Question: I'm attempting to create a dynamic menu strip in my program. Here's an example of what it looks like right now:

Creating the 'ToolstripMenuItems' dynamically itself is easy. What I plan to do is to check if the current month already exists in the folder paths that my program works with, and if it doesn't then it will create an extra menu strip with the date (for example once we hit August, it should create August 2014, with sub-items "NL" & "PL").
However the part that i am stuck at is how to link functionality to these dynamically created sub-items. As I've been unable to find a way to do this, both the "NL" and "PL" tabs open a specific .TXT file of that specific month (which is created elsewhere in the program). However when I make them dynamically, I can't find a way to make them do this and they just don't have any functionality.
At this point I find myself manually creating new menu items & code every month for this. And I would very much prefer the program to run itself.
Any tips on how to make dynamic menuitems functional?
Added code:
'''
private void CreateMenu()
{
ToolStripMenuItem item = new ToolStripMenuItem();
item.Text = "Logs";
DirectoryInfo dir = new DirectoryInfo(@"Y:\Heineken\Tools\Logs");
foreach (DirectoryInfo directory in dir.GetDirectories())
{
ToolStripMenuItem dateItem = new ToolStripMenuItem(directory.Name);
ToolStripMenuItem NLMenu = new ToolStripMenuItem("NL"); // <--- This needs to open a specific text file on a network share
ToolStripMenuItem PLMenu = new ToolStripMenuItem("PL"); // <--- This needs to open a specific text file on a network share
dateItem.DropDownItems.Add(NLMenu);
dateItem.DropDownItems.Add(PLMenu);
item.DropDownItems.Add(dateItem);
}
menuToolStripMenuItem.DropDownItems.Add(item);
}
'''
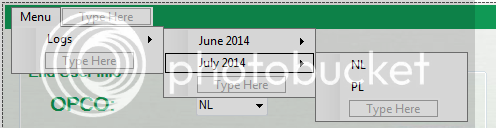
Answer: It would help if you would post some code snippet of how you are dynamically creating your menu items. In general, you can link functionality to dynamic menu entries by simply passing a delegate into the ToolStripMenuItem constructor, like so:
'''
var entry = new ToolStripMenuItem("NL", null, delegate
{
//TODO: do something
});
owner.DropDownItems.Add(entry);
'''
This assumes the variable "owner" is your parent menu entry.
'''
private void OpenTextFile(string id)
{
//TODO: logic for opening the shared file
}
private void CreateMenu()
{
ToolStripMenuItem item = new ToolStripMenuItem();
item.Text = "Logs";
DirectoryInfo dir = new DirectoryInfo(@"Y:\Heineken\Tools\Logs");
foreach (DirectoryInfo directory in dir.GetDirectories())
{
ToolStripMenuItem dateItem = new ToolStripMenuItem(directory.Name);
ToolStripMenuItem NLMenu = new ToolStripMenuItem("NL", null, (sender, e) => OpenTextFile("NL"));
ToolStripMenuItem PLMenu = new ToolStripMenuItem("PL", null, (sender, e) => OpenTextFile("PL"));
dateItem.DropDownItems.Add(NLMenu);
dateItem.DropDownItems.Add(PLMenu);
item.DropDownItems.Add(dateItem);
}
menuToolStripMenuItem.DropDownItems.Add(item);
}
'''